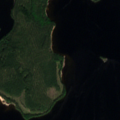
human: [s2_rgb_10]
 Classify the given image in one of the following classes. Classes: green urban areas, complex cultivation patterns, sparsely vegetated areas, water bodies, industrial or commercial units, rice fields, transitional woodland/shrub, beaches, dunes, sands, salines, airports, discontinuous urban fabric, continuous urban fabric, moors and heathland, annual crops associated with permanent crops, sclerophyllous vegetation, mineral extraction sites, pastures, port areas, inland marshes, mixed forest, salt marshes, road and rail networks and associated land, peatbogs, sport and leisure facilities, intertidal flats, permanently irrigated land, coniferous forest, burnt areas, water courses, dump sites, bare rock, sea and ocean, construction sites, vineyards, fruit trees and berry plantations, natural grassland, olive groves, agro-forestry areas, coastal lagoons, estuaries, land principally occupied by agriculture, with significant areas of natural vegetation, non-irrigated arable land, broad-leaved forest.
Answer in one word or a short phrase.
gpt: coniferous forest, water bodies